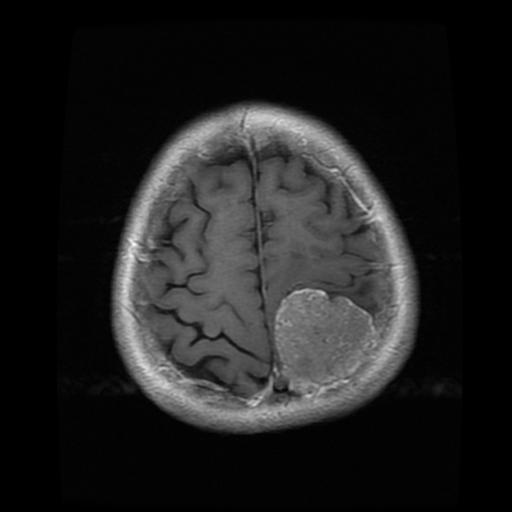
Label: meningioma